Aerial crown-view tile of a tropical tree (Barro Colorado Island, Panama), acquired 20240918:
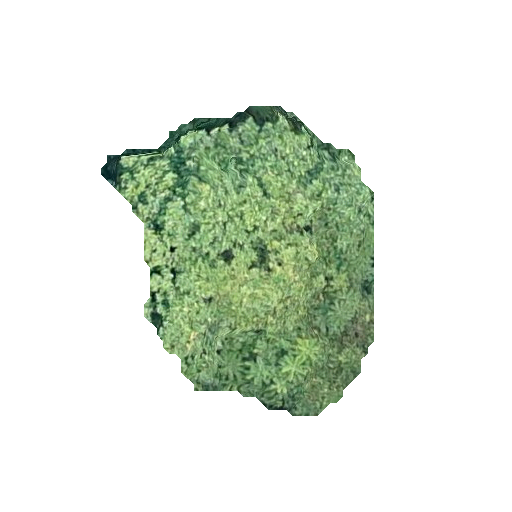
Species: Hieronyma alchorneoides
GBIF accepted scientific name: Hieronyma alchorneoides
Crown area: 93.111 m²